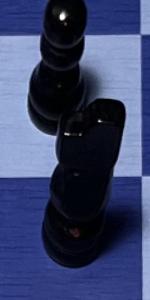
Label: Knight_Black